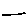
Label: line